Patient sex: M
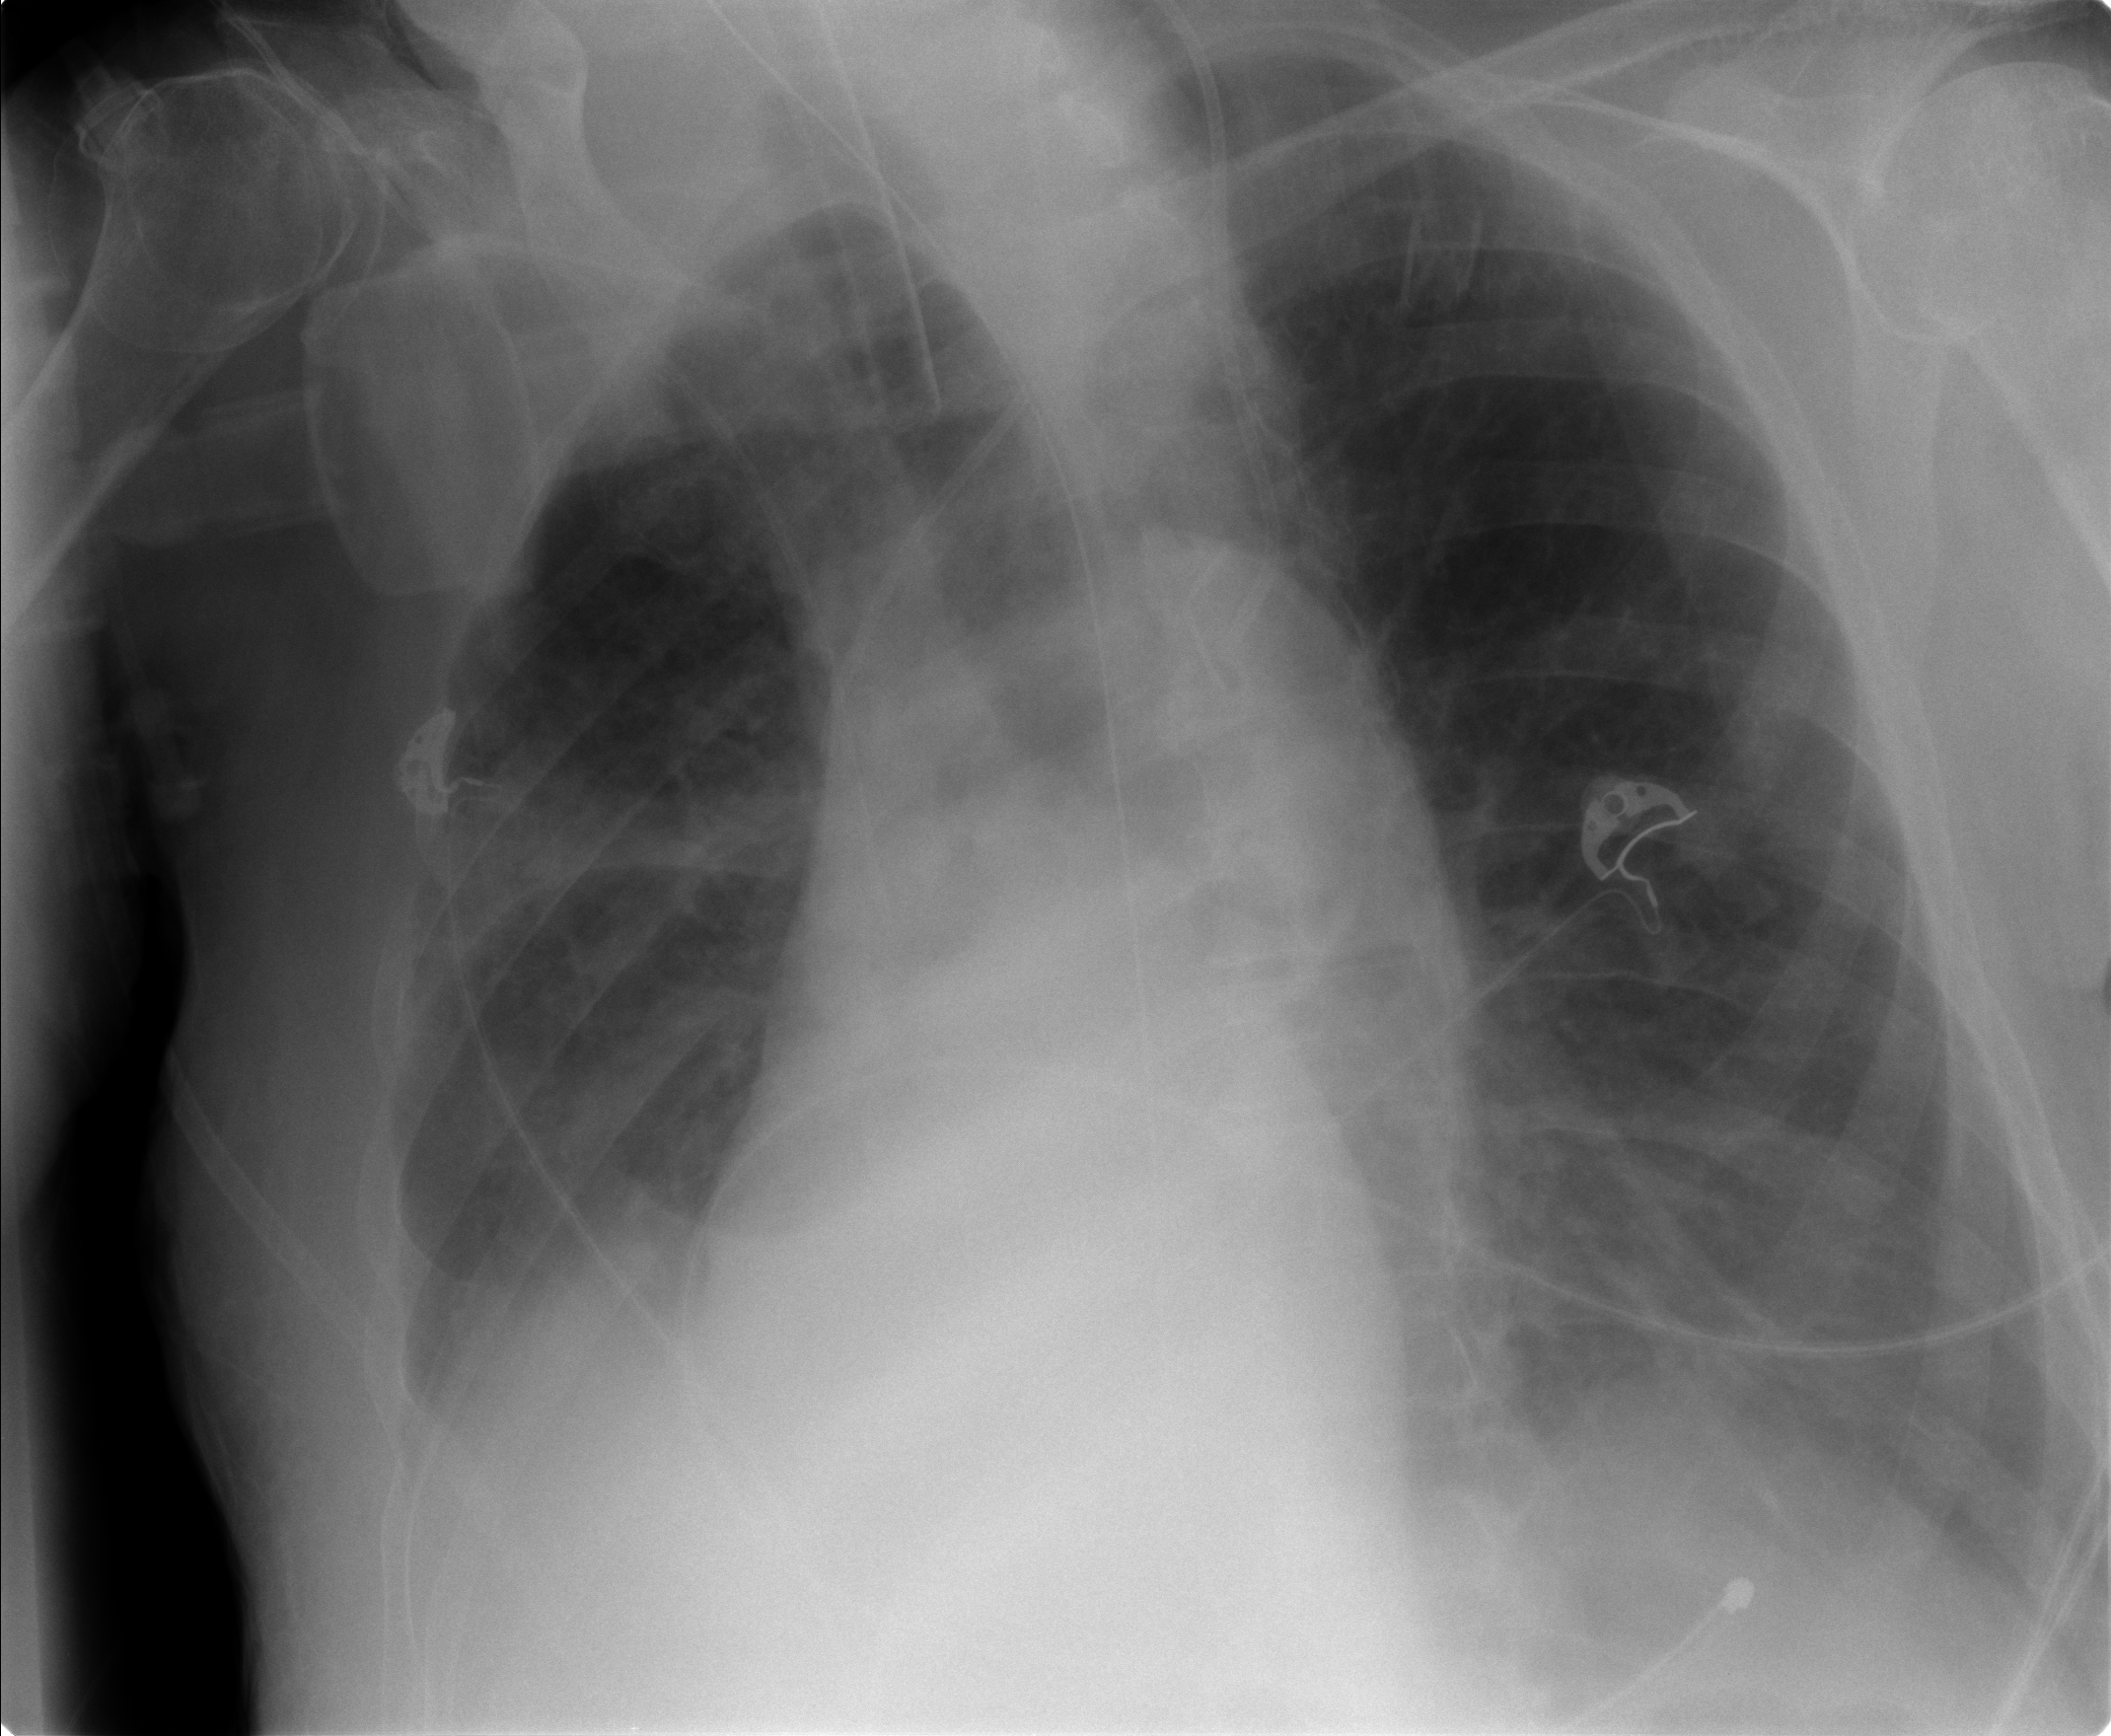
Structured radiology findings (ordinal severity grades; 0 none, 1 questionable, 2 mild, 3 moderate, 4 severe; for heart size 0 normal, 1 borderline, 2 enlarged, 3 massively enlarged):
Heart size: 0
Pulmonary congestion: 0
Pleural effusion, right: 2
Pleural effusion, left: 0
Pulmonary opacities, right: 3
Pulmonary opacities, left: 1
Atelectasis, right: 2
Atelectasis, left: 1